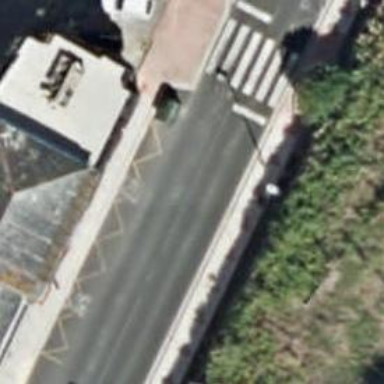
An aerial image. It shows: Sidewalk along the footway.